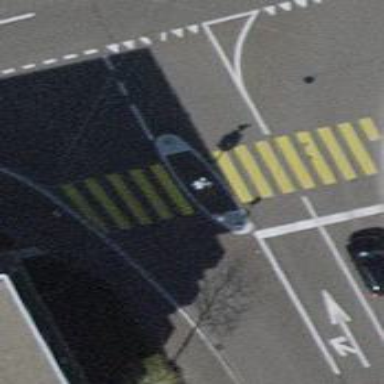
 there are traffic signals and zebra crossing."